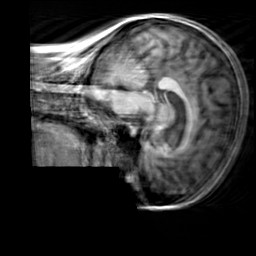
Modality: T1w
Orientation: sagittal
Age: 23
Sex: female
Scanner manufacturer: siemens
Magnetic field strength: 3 T
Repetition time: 2.3 s
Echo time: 0.00303 s